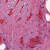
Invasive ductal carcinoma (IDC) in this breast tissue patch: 0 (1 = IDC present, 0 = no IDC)